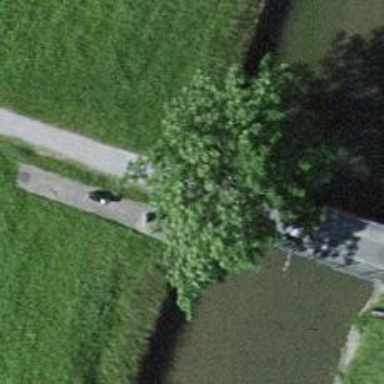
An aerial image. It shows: Cycle barrier.